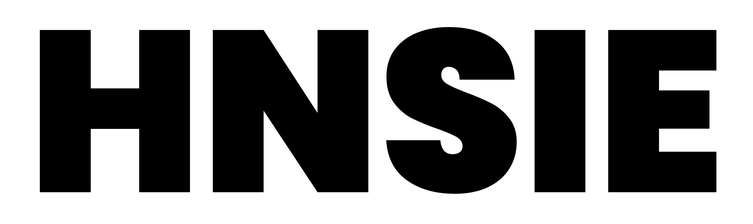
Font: Poppins-Black